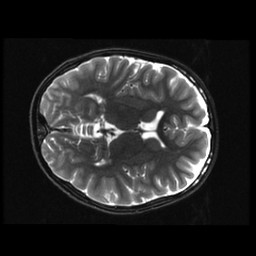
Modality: T2w
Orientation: axial
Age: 12
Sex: male
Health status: ill
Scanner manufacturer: ge
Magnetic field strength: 3 T
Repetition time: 7.5 s
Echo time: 0.09716 s